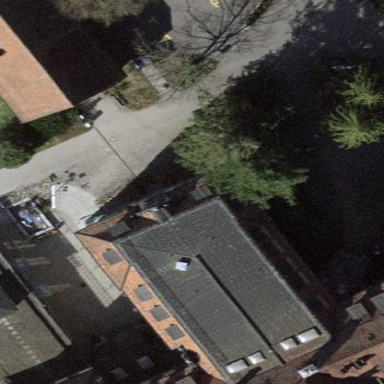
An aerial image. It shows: The roof of the building is half-hipped and oriented across.